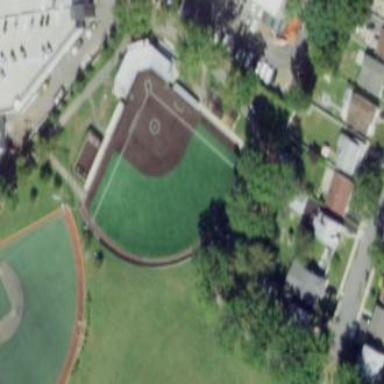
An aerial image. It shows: Baseball pitch for leisure and sports activities.